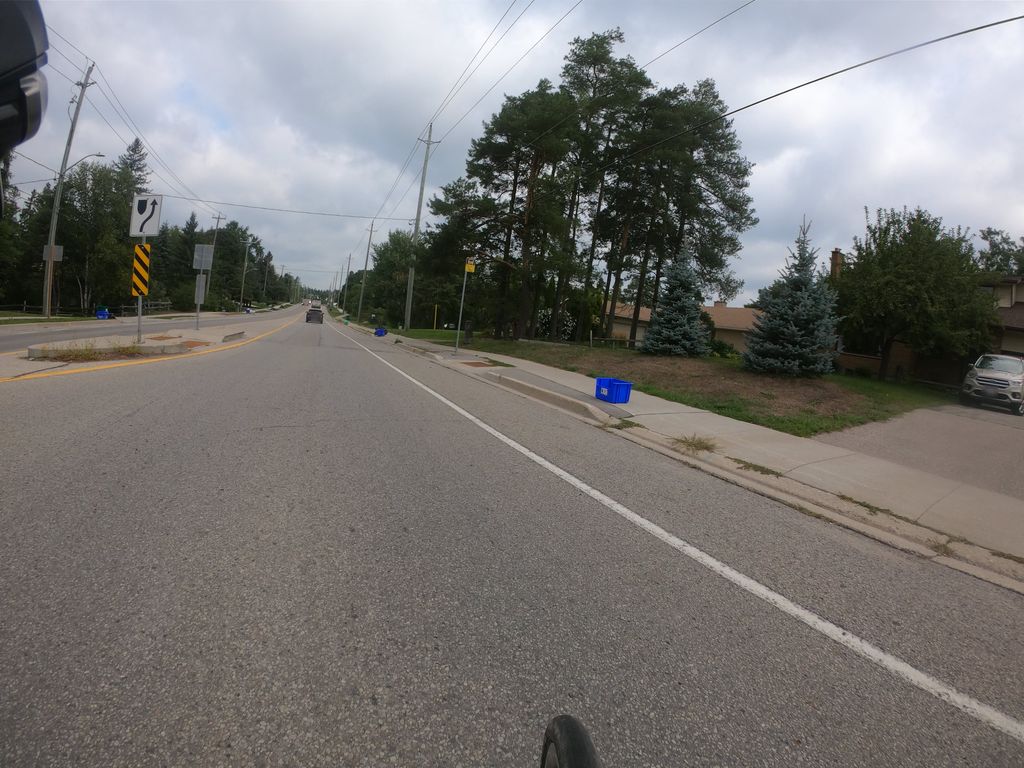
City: kitchener-waterloo